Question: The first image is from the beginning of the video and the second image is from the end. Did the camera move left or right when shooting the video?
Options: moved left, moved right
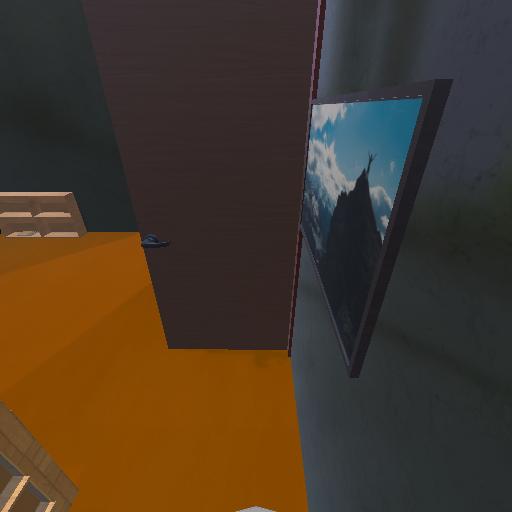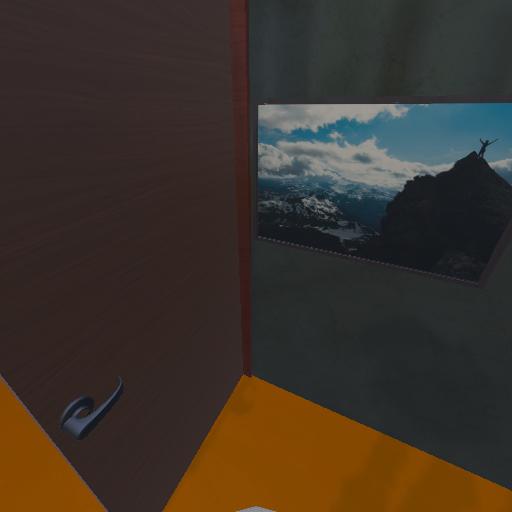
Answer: moved left